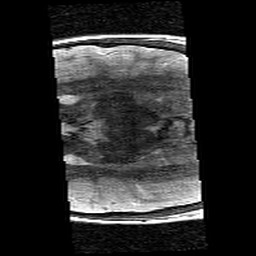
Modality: T2w
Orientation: axial
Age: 11
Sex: male
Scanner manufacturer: siemens
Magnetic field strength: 3 T
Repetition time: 9.23 s
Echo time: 0.067 s